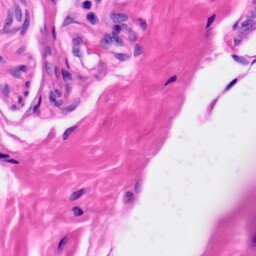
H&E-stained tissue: Skin